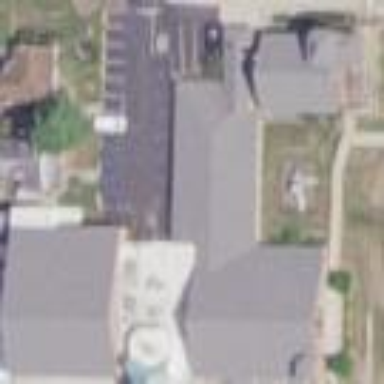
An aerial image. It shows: Building serving as place of worship.